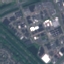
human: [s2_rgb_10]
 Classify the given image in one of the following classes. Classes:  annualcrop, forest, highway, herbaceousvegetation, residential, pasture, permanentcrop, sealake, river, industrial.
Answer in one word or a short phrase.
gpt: Industrial